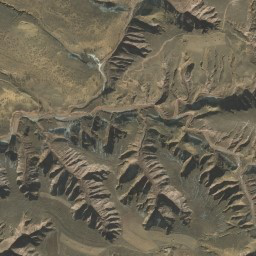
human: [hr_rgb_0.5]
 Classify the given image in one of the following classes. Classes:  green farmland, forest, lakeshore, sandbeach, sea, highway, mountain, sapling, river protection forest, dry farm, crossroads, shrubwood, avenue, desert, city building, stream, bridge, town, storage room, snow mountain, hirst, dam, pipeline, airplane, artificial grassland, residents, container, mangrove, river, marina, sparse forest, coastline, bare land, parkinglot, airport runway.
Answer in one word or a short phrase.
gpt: mountain